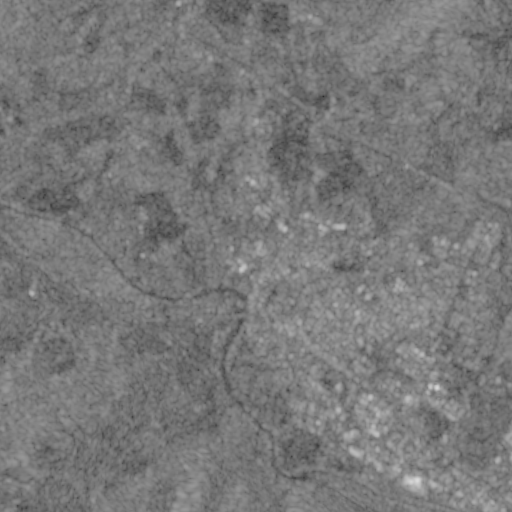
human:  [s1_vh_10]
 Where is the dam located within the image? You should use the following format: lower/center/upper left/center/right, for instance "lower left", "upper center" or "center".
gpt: The dam is located in the lower center of the image.
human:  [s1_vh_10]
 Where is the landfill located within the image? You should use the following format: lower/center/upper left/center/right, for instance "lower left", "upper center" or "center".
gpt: There is no landfill in the image.

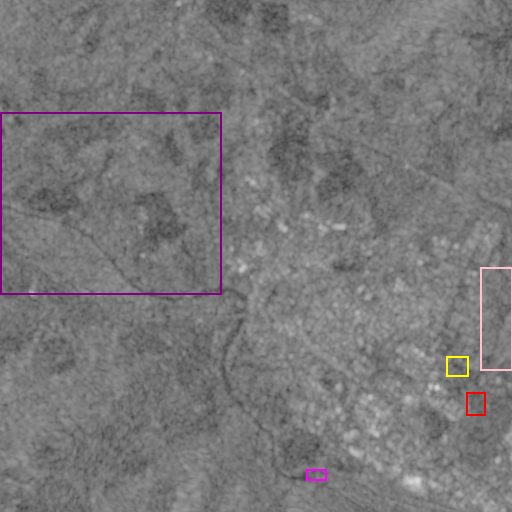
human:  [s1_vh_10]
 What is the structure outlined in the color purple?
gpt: The structure outlined in purple is a crop field.
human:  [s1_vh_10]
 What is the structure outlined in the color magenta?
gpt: The structure outlined in magenta is a dam.
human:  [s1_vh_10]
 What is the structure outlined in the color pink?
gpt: The structure outlined in pink is a park.
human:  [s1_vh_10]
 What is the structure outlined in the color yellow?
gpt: The structure outlined in yellow is a parking lot.
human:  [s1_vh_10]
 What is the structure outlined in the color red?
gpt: The structure outlined in red is a stadium.
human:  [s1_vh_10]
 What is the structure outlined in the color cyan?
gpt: There is no cyan outline.